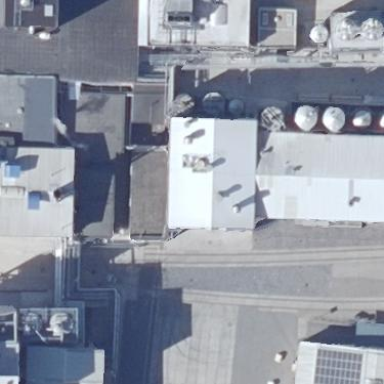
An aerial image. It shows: Industrial building.